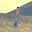
Label: 1